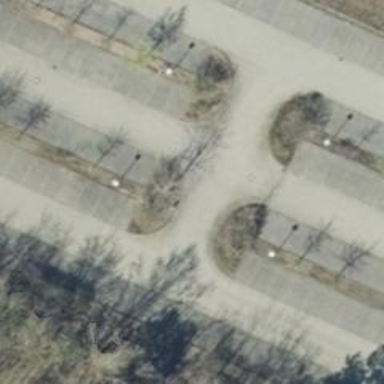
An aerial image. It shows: Parking aisle designated as service road.